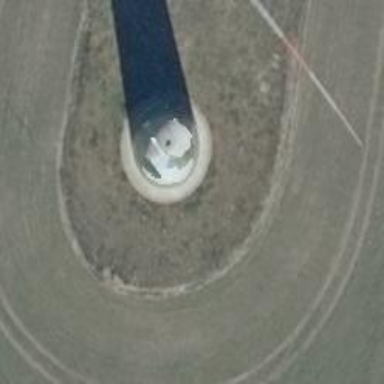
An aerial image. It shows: Wind generator powered by wind. The generator type is horizontal axis and it uses wind turbines.